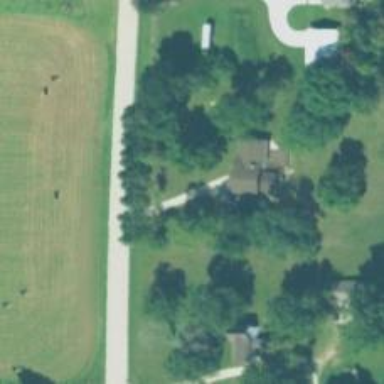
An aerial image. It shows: Driveway.